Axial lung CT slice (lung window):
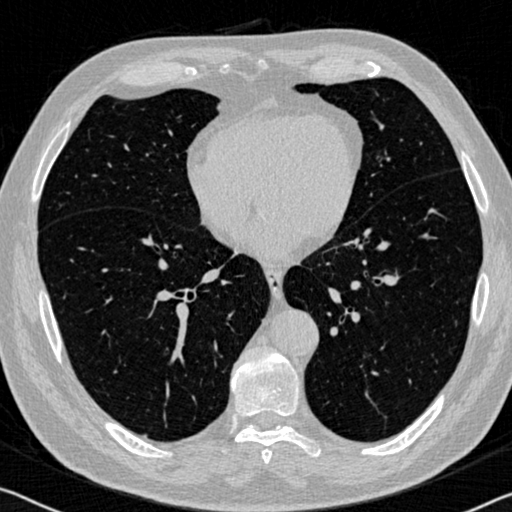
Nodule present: no